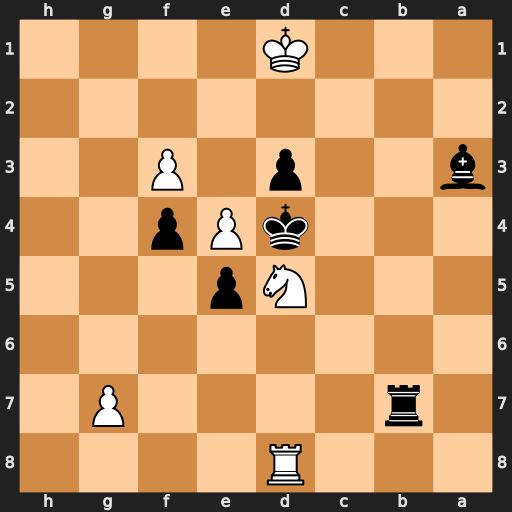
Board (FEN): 3R4/1r4P1/8/3Np3/3kPp2/b2p1P2/8/3K4
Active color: b
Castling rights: -
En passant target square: -
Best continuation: Rb1+ Kd2 Bc1+ Ke1 Be3#